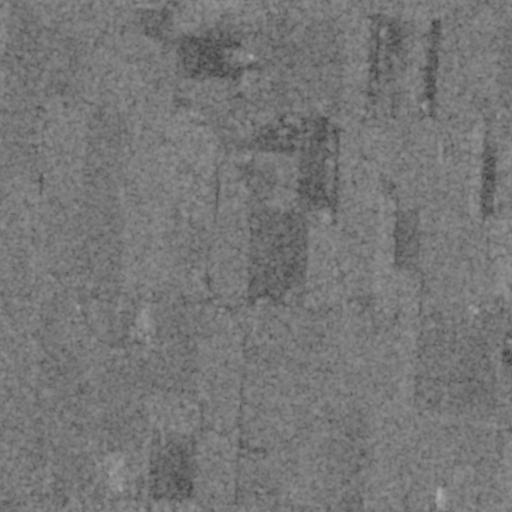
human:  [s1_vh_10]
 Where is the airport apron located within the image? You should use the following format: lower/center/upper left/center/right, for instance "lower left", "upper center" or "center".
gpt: The airport apron is located in the lower right of the image.
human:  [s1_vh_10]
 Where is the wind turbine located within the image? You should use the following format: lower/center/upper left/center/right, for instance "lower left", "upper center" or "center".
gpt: The wind turbine is located in the upper left of the image.
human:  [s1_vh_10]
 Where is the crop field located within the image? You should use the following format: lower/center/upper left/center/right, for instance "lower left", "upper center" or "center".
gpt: There is no crop field in the image.

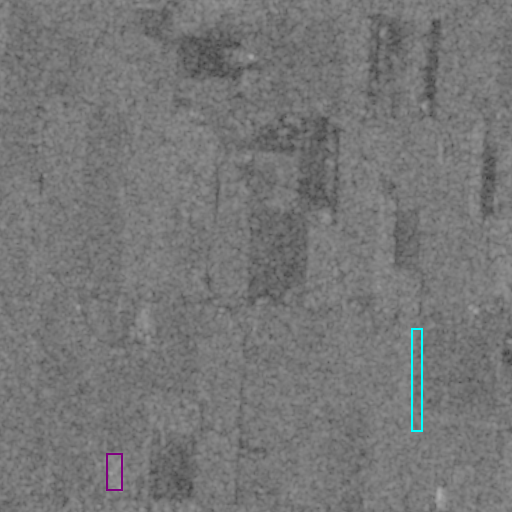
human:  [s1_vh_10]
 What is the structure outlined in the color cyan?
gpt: The structure outlined in cyan is an airport apron.
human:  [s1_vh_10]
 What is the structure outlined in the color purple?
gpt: The structure outlined in purple is a building.
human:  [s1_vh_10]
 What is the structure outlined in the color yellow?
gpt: There is no yellow outline.